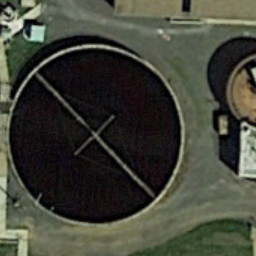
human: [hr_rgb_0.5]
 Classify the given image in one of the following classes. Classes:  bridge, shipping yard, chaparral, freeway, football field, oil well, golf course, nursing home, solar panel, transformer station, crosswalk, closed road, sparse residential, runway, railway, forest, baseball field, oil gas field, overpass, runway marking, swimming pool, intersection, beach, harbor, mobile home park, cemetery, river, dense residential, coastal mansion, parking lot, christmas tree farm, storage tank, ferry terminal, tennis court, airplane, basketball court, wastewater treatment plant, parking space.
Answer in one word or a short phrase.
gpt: wastewater treatment plant